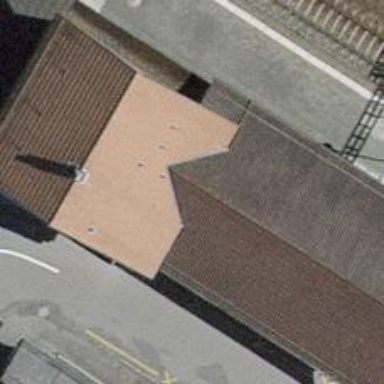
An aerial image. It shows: Railway station.